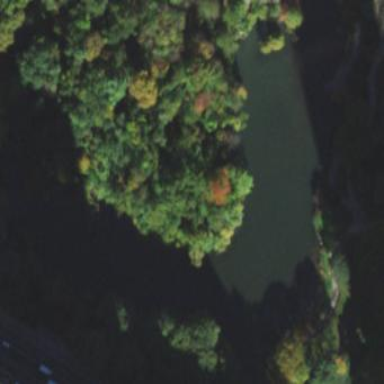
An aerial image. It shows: Serene pond surrounded by nature.